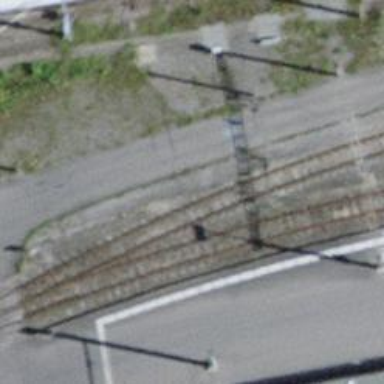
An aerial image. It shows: Railway buffer stop.